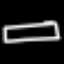
Label: bed